Interaction volume radius: 10 \u00c5
Interaction volume height: 35 \u00c5
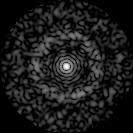
Disorder parameter: 0.8332